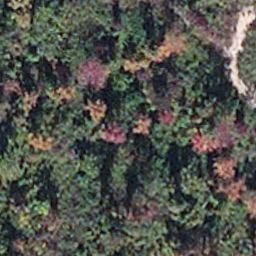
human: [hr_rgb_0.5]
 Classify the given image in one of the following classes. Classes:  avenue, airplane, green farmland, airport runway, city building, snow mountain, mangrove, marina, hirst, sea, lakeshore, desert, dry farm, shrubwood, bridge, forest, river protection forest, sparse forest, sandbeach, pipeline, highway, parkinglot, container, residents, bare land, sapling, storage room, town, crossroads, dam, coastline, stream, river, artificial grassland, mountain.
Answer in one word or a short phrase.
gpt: mangrove